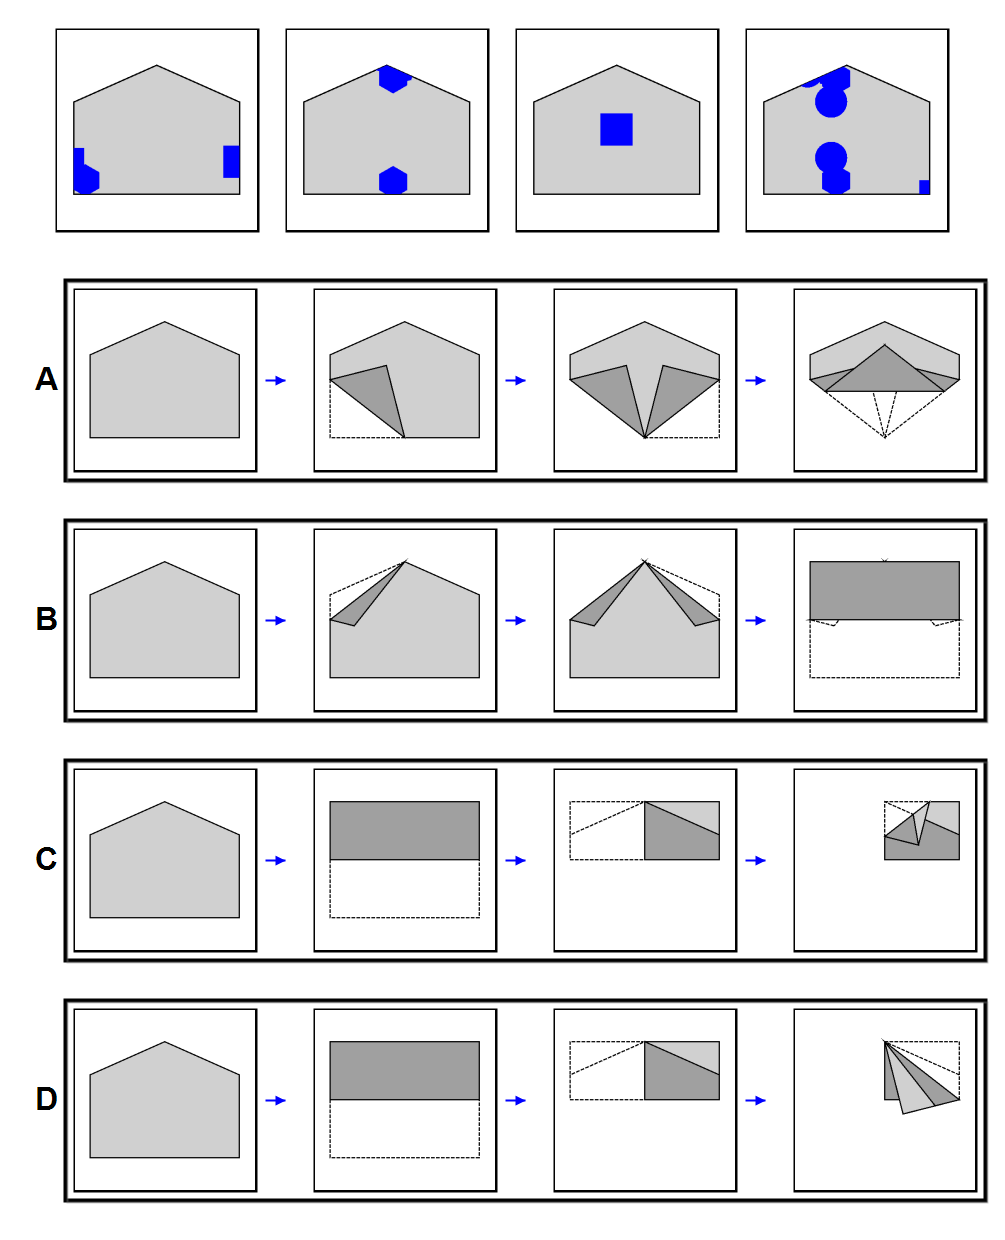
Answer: B